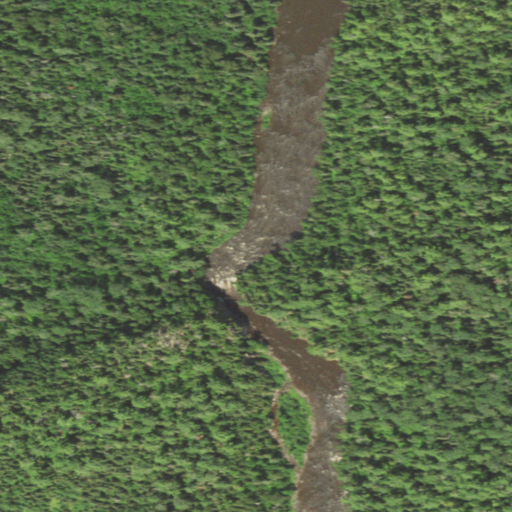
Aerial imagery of gap in Minnesota named The Tunnel containing unknown, evergreen forest, mixed forest, open water, barren land, grassland, and woody wetlands